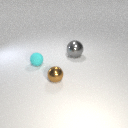
small brown metal sphere in front of small cyan rubber sphere